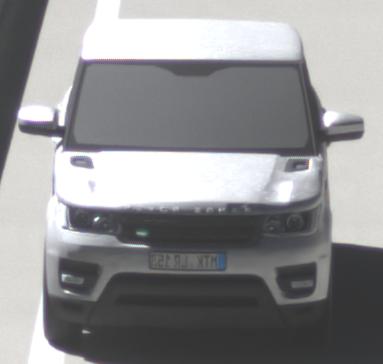
Make: Land Rover
Model: Range Rover Sport 5.0 V8 SC
Detailed model: Range Rover Sport (II)
Model produced from: 2013/09
Model produced until: 2015/07
Doors: 5
Color: white
Road condition: wet road
Daytime: midday
Contrast: high contrast